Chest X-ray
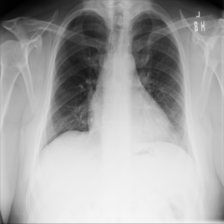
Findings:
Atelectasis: negative
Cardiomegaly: negative
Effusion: negative
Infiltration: negative
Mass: negative
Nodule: negative
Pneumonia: negative
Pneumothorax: negative
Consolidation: negative
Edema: negative
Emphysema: negative
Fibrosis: negative
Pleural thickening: negative
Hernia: negative